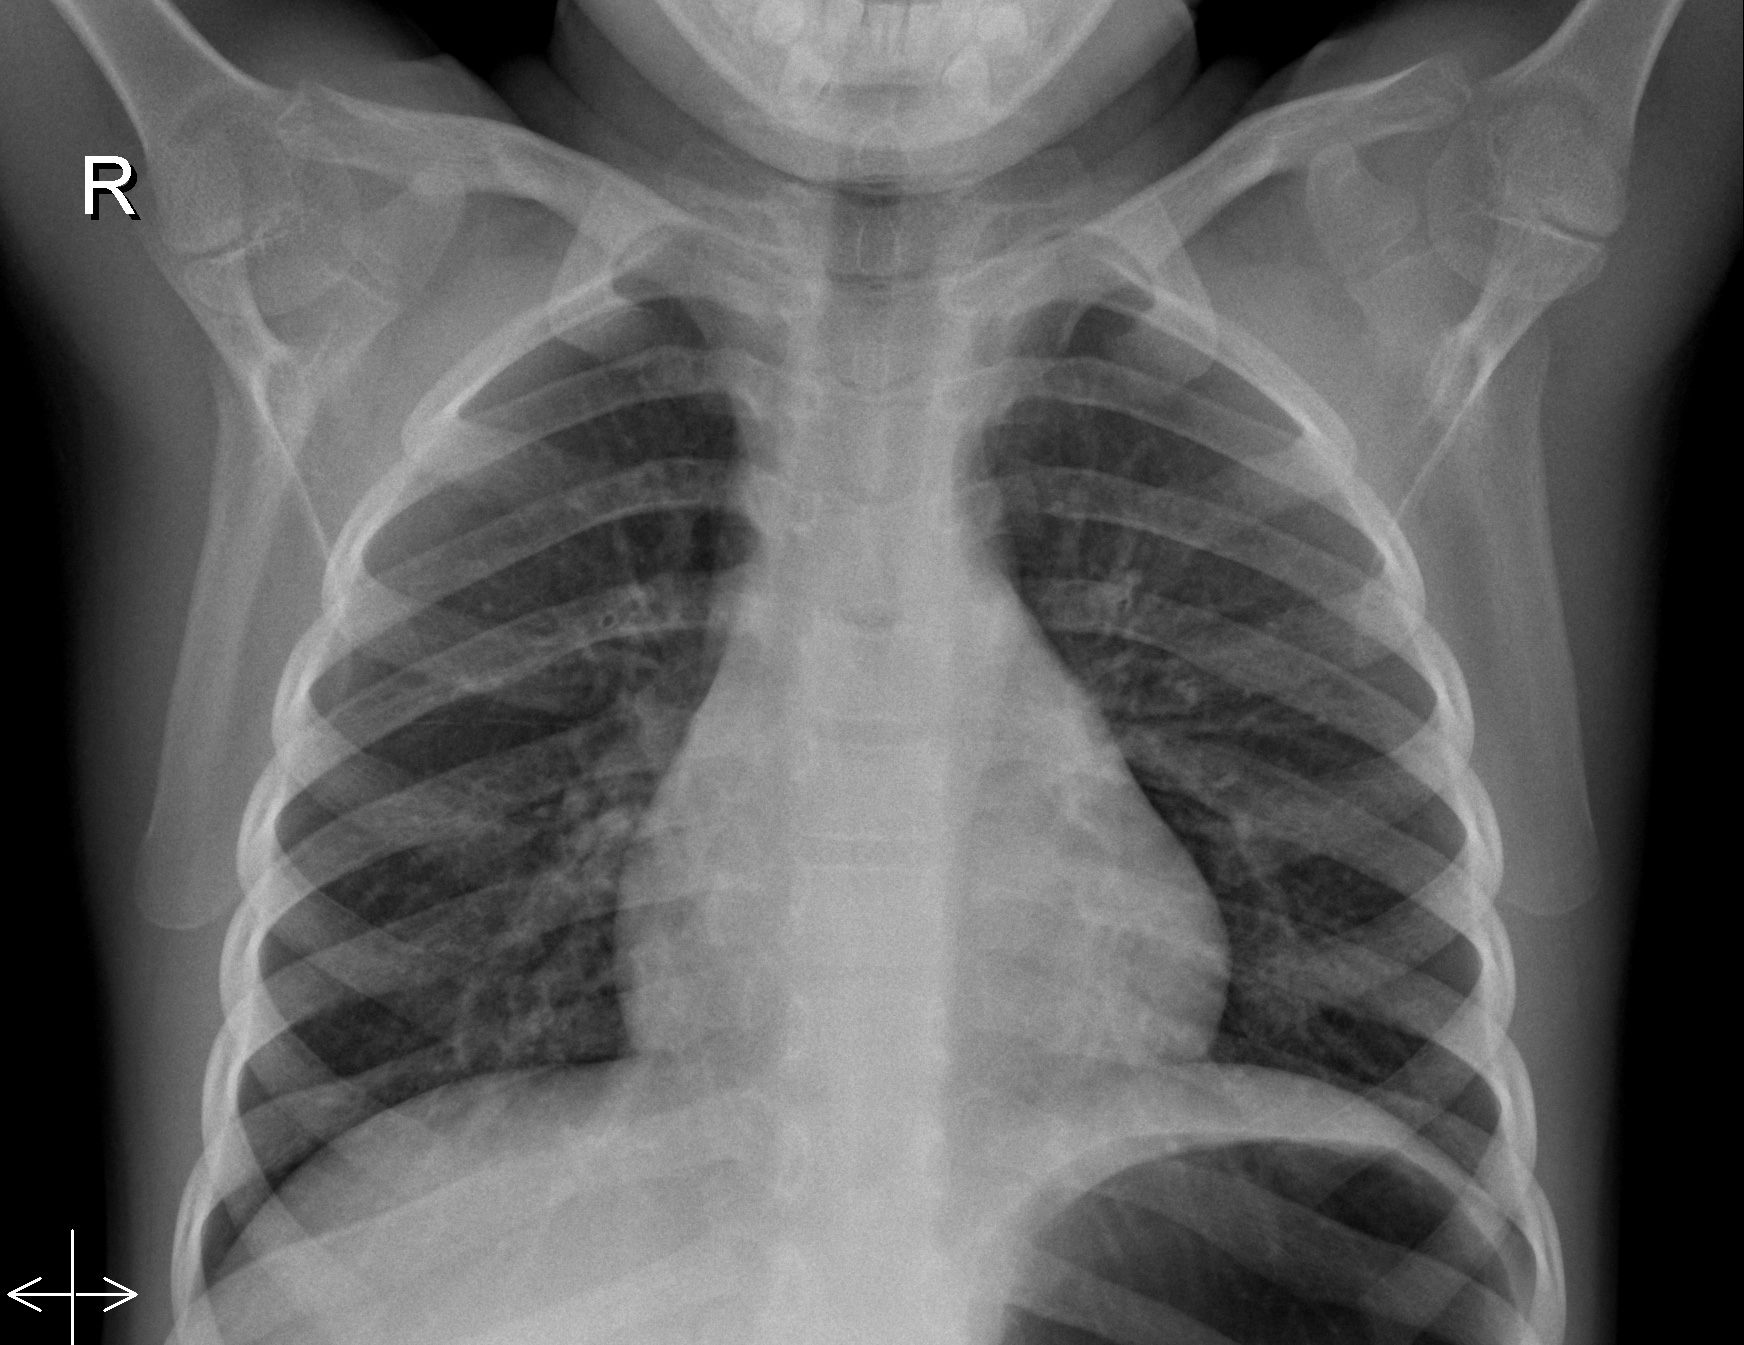
Diagnosis: NORMAL